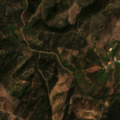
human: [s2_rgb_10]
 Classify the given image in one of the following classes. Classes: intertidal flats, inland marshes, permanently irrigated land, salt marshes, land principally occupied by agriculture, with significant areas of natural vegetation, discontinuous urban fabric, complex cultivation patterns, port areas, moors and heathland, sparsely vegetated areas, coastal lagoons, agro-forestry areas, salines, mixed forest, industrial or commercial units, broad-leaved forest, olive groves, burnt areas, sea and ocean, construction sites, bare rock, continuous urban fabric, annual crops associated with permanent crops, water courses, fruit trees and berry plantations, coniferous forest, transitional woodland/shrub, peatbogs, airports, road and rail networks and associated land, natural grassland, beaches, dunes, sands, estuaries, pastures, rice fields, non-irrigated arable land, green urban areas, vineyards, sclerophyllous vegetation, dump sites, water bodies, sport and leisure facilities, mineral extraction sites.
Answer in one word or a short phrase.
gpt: complex cultivation patterns, land principally occupied by agriculture, with significant areas of natural vegetation, broad-leaved forest, sclerophyllous vegetation, transitional woodland/shrub